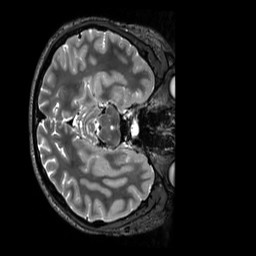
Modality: T2w
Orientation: axial
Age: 24
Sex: male
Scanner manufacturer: siemens
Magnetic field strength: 3 T
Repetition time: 3.2 s
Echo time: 0.728 s